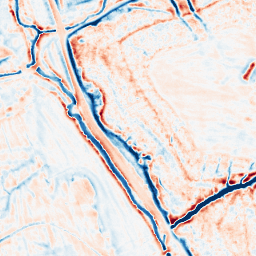
Category: edge_preserving
Decomposition family: bilateral
Decomposition parameters: d: 15
sigma_color: 150
sigma_space: 100
Upsampling method: bilinear
Upsampling parameters: scale: 8
Upsampling scale: 8